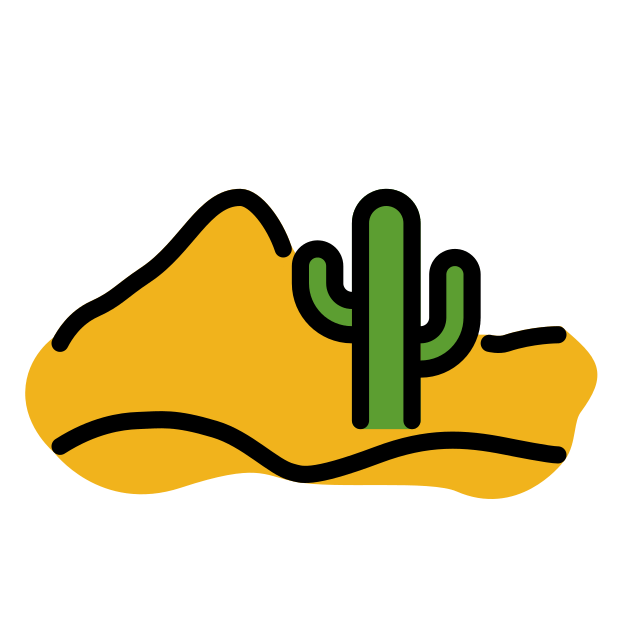
Emoji: 🏜
Name: desert
Unicode: 0x1f3dc